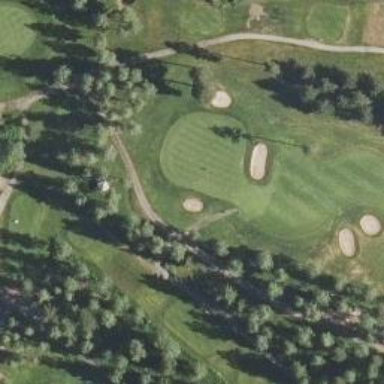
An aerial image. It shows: Pathway for golfing.